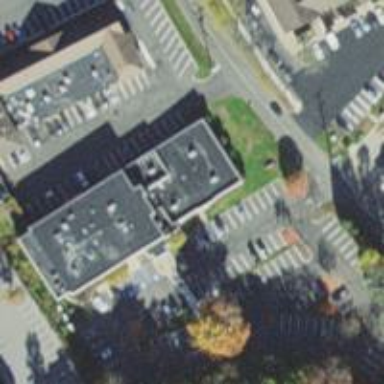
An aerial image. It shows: Clinic building.